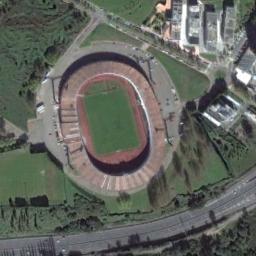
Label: stadium